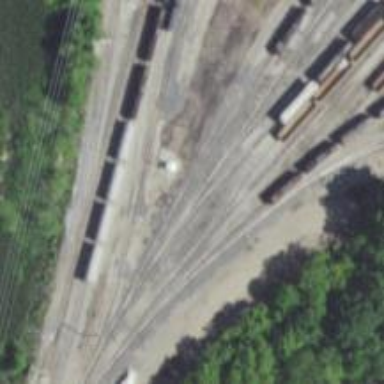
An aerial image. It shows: Railway yard.